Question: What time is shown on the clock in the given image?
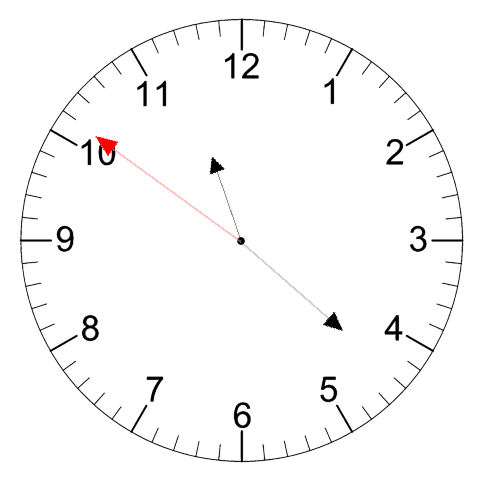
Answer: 11:21:51